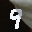
Label: 9